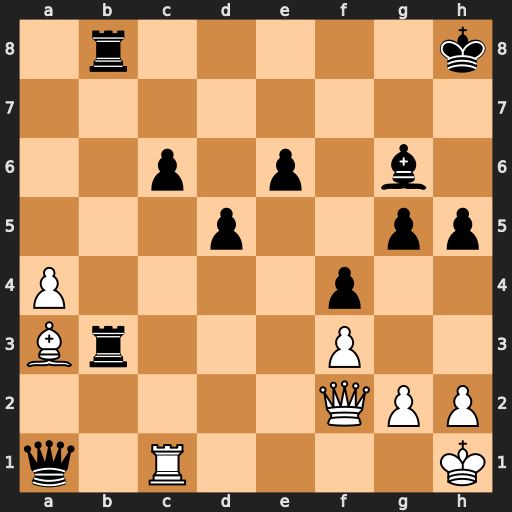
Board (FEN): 1r5k/8/2p1p1b1/3p2pp/P4p2/Br3P2/5QPP/q1R4K
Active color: w
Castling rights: -
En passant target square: -
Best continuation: Rxa1 Rb1+ Bc1 Rxa1 Qd4+ Kg8 Qxa1